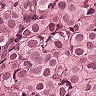
Metastatic tissue present: yes